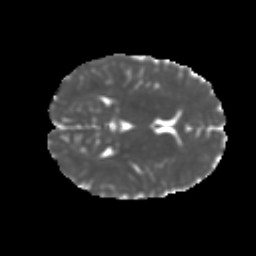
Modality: MD
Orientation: axial
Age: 12
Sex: male
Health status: ill
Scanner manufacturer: ge
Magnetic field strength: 3 T
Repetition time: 6.752 s
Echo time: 0.079 s